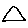
Label: triangle